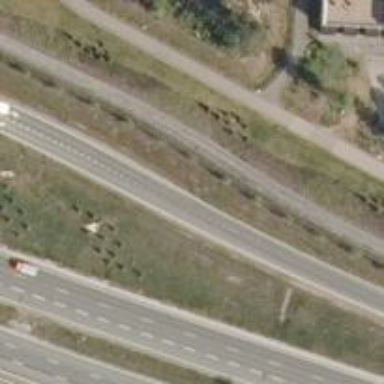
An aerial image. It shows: Tertiary trunk link road with asphalt surface.